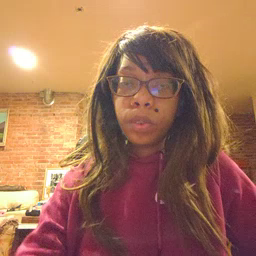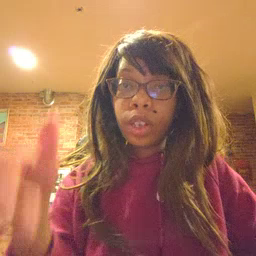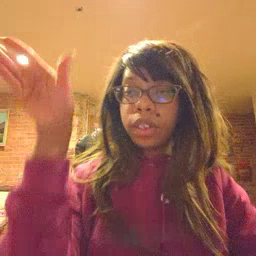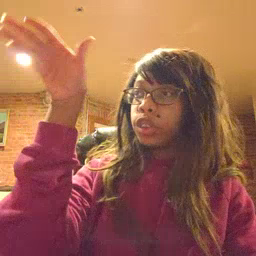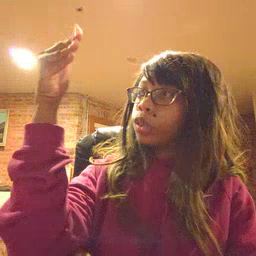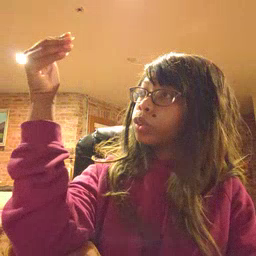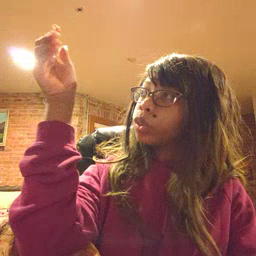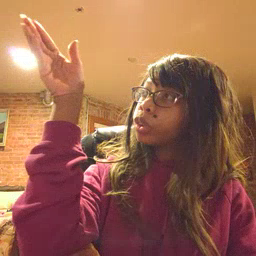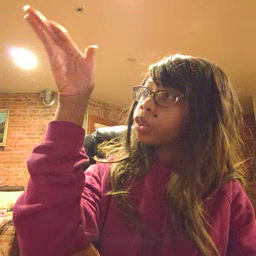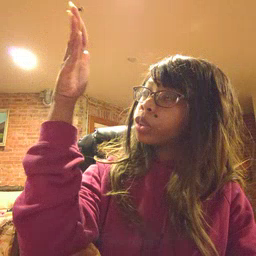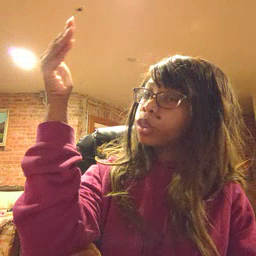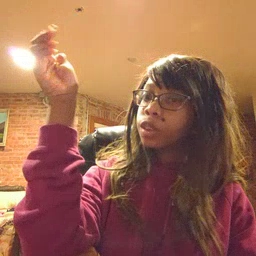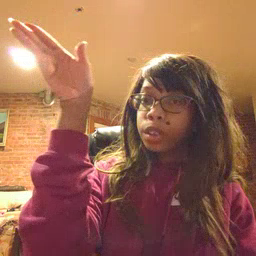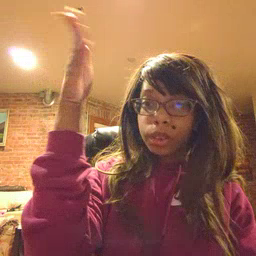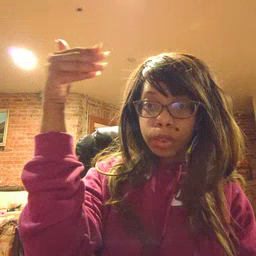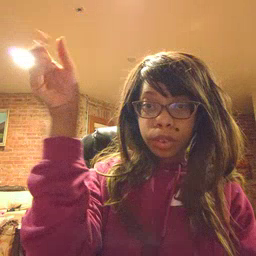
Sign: flag